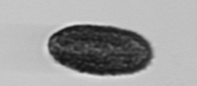
Label: Pseudochattonella_farcimen